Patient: sex M, age 42
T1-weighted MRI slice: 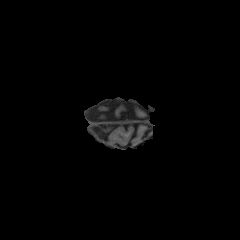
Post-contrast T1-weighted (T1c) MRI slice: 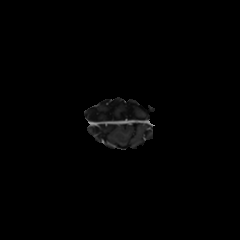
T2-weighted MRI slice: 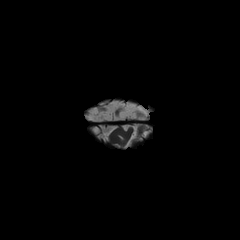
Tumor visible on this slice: no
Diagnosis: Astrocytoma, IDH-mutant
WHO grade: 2